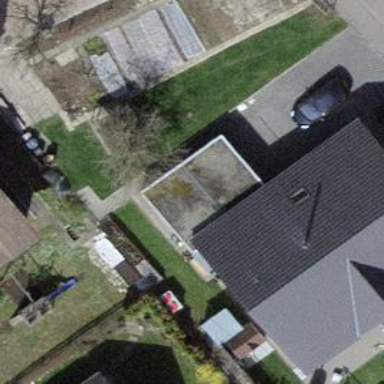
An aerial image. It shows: Garage building.